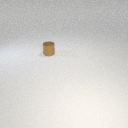
small brown metal cylinder